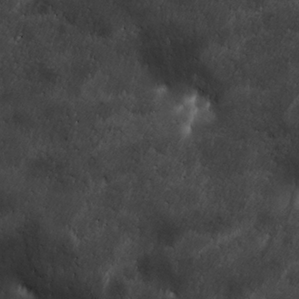
Label: non_frost